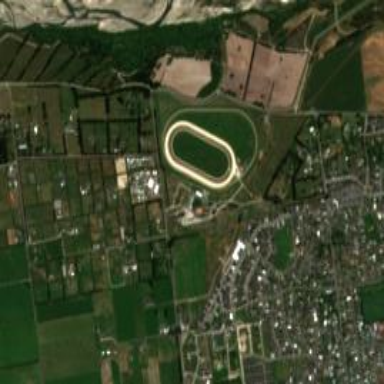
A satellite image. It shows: Scene from horse racing sport.